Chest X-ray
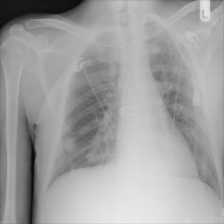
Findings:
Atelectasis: negative
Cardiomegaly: negative
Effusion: negative
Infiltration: negative
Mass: negative
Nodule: positive
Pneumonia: negative
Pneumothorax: negative
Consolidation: negative
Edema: negative
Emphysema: negative
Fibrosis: negative
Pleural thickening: negative
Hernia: negative